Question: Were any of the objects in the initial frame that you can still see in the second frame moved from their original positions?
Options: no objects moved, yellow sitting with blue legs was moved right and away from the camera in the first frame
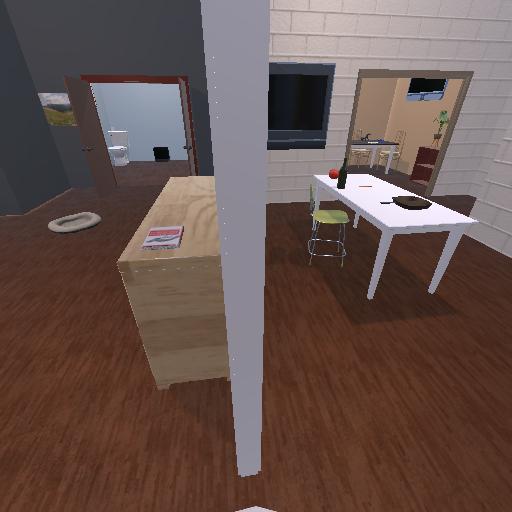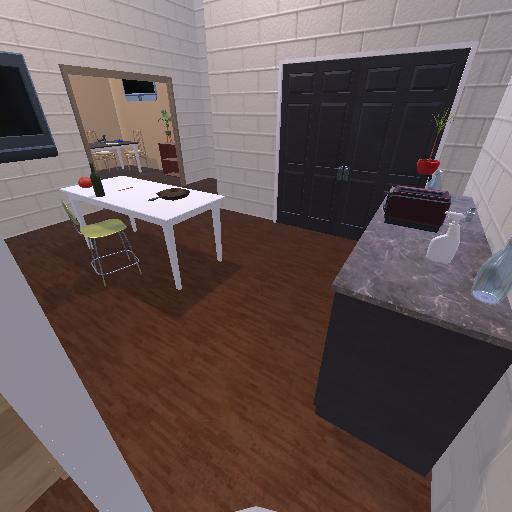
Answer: no objects moved